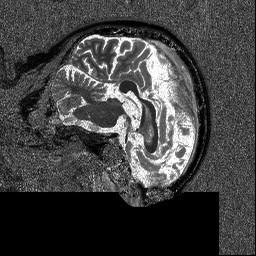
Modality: T1map
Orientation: sagittal
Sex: male